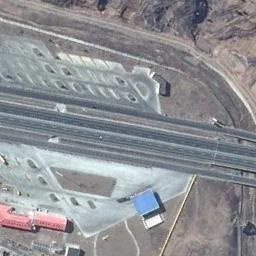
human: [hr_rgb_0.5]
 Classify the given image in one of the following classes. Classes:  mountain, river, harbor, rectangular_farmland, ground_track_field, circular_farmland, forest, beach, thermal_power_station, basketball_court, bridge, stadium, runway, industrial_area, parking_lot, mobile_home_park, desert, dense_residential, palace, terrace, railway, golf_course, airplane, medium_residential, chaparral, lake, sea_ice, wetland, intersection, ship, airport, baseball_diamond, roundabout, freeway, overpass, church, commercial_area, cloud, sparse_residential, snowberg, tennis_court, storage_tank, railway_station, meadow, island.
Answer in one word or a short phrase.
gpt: freeway